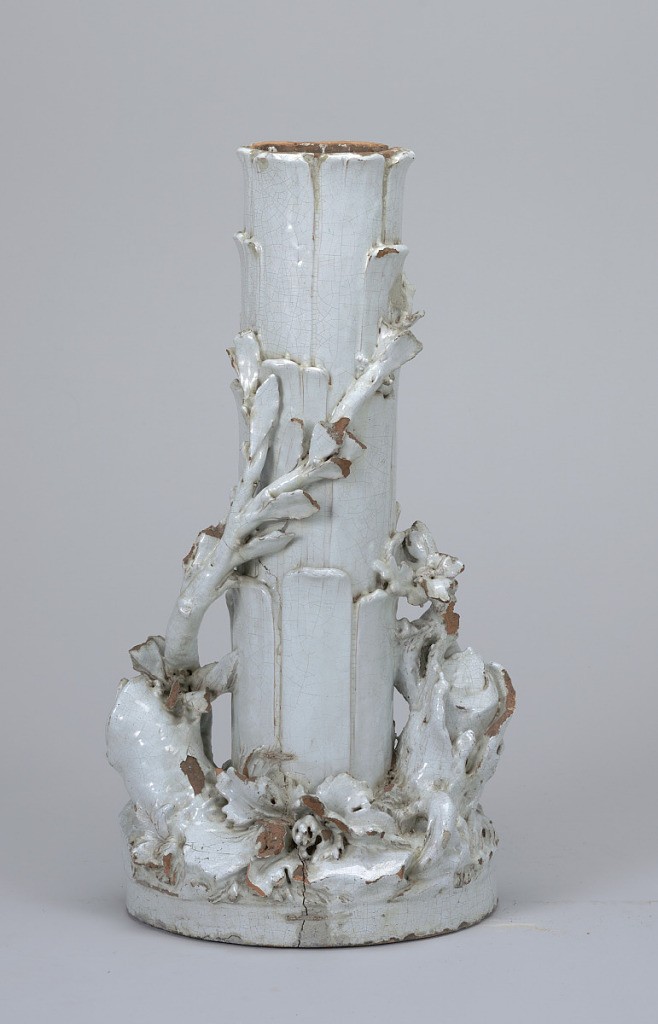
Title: Stove pipes, top and bottom
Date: mid- 18th century
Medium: Tin-glazed earthenware
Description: Three pieces of a stove in the form of a tree with a vine growing on the trunk. Leaves in the form of a canopy.